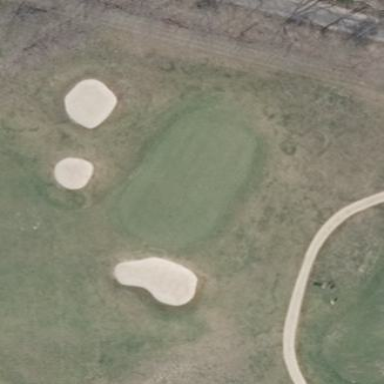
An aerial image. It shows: Golf green.